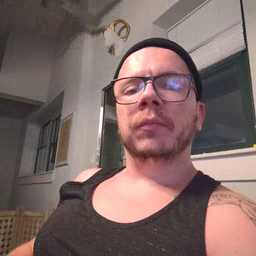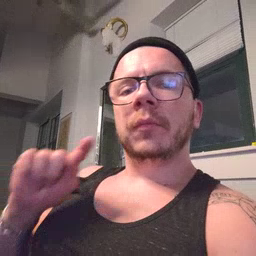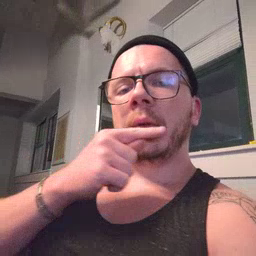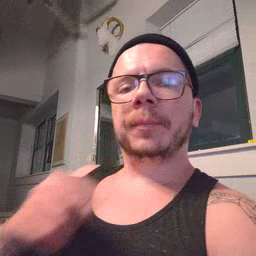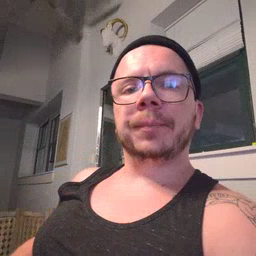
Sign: carrot